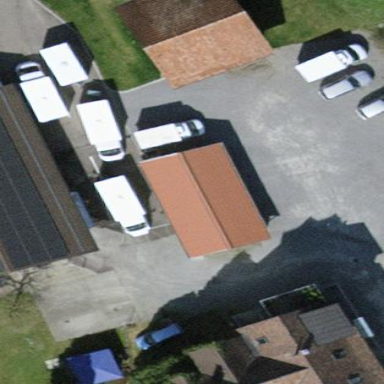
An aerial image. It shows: Shed with gabled roof.